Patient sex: M
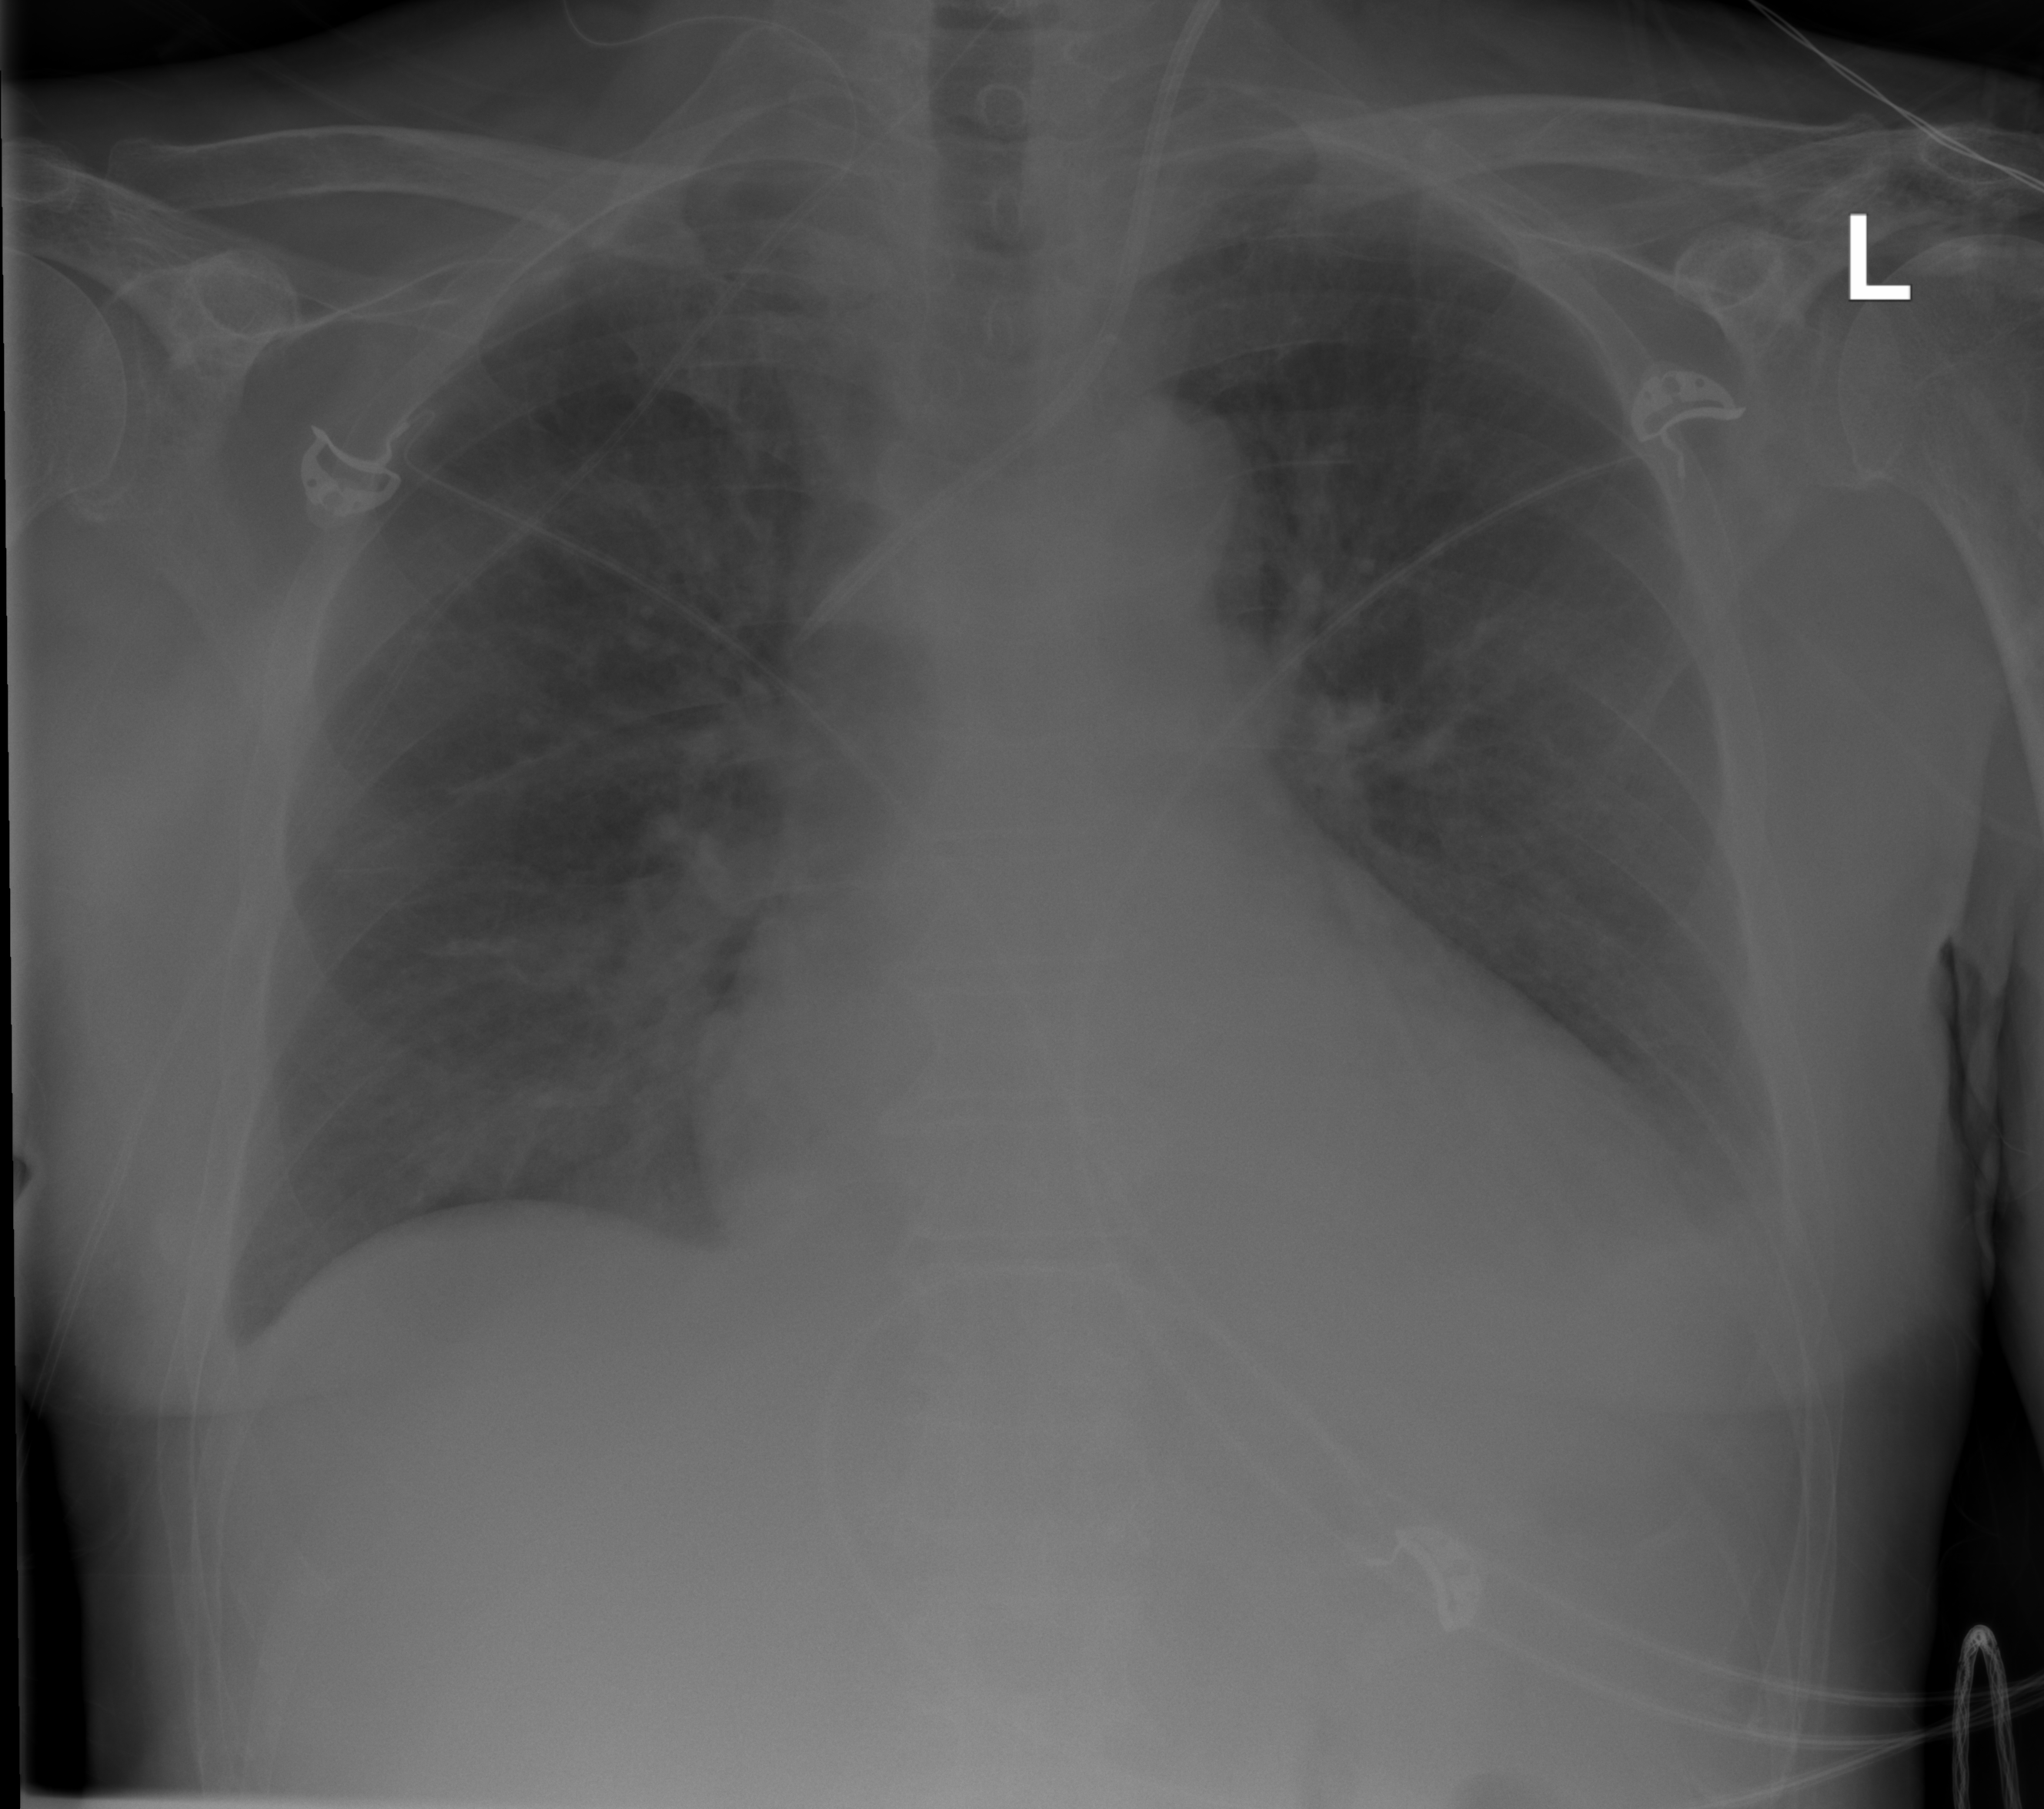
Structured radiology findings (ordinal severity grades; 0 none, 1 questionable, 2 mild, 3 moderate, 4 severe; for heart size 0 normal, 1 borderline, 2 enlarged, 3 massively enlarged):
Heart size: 2
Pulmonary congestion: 2
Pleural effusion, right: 2
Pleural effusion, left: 2
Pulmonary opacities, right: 0
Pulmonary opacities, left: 2
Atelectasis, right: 2
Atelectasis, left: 2